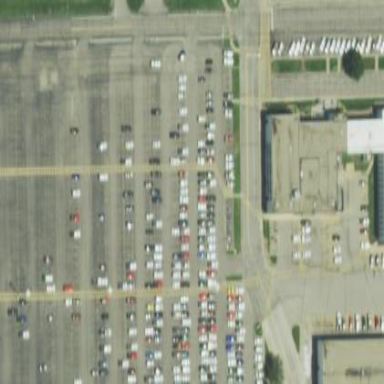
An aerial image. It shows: Parking area with surface.